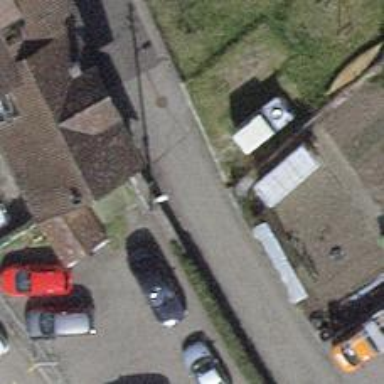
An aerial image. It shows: Asphalt road in residential area.